Field crop: maize
Growth stage: 2
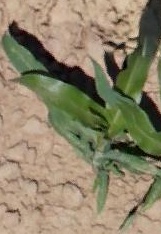
Species: maize